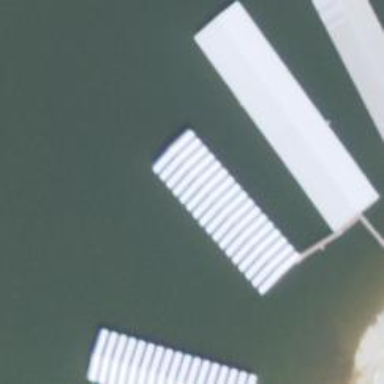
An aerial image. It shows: Boathouse.